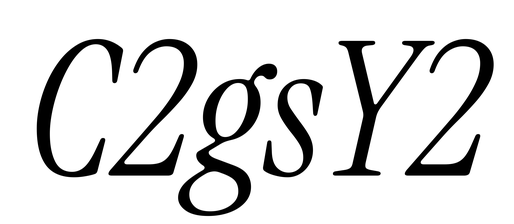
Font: InstrumentSerif-Italic